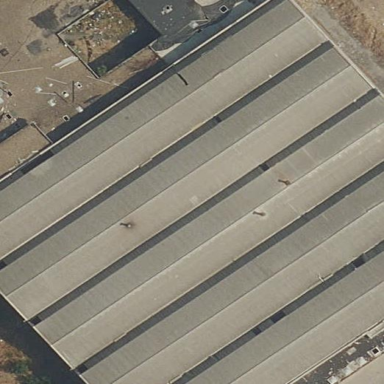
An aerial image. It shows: Industrial building.